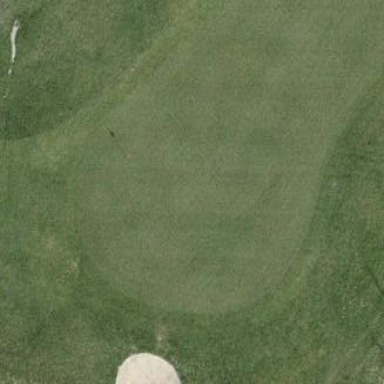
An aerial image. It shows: Golf green.